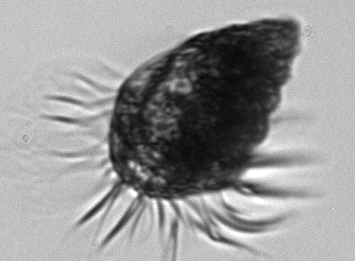
Label: Laboea_strobila